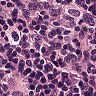
Metastatic tissue present: yes